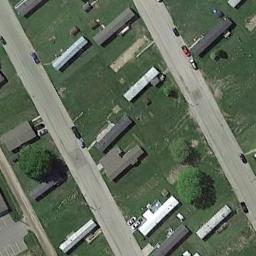
Label: residential